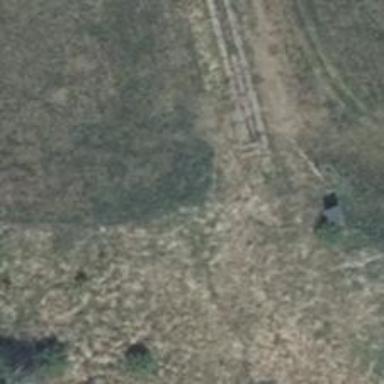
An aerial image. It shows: Grass track with Grade 4 tracktype.